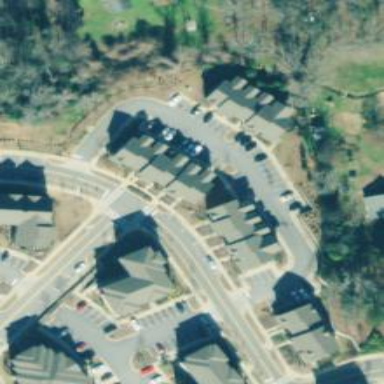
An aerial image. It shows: Residential road with separate sidewalk.